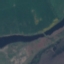
Land use / land cover class: River